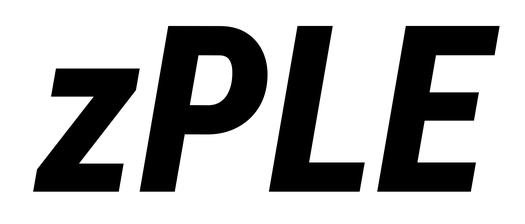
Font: Roboto-Italic_Condensed_ExtraBold_Italic